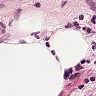
Metastatic tissue present: no